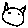
Label: cat